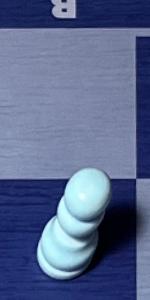
Label: Pawn_White